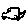
Label: car